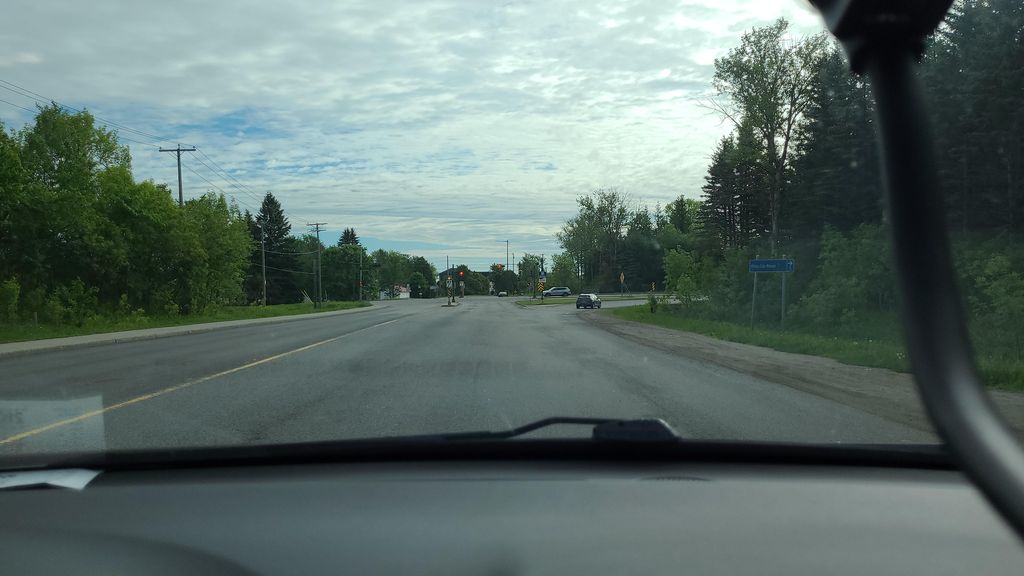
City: quebec_city